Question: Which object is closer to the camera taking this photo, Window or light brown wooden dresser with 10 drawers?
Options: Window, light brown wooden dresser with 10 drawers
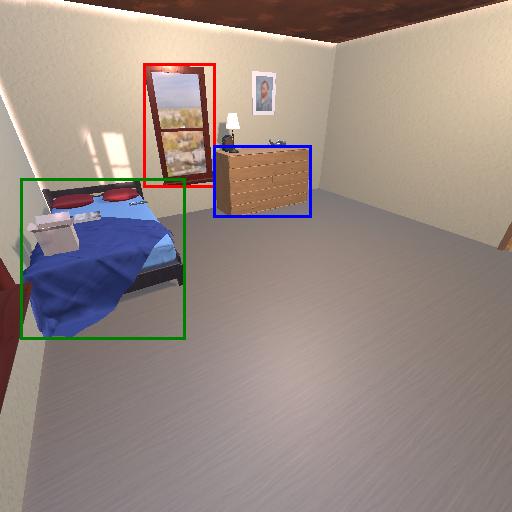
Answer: Window